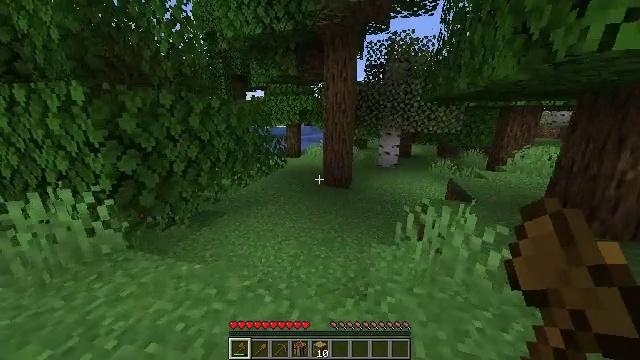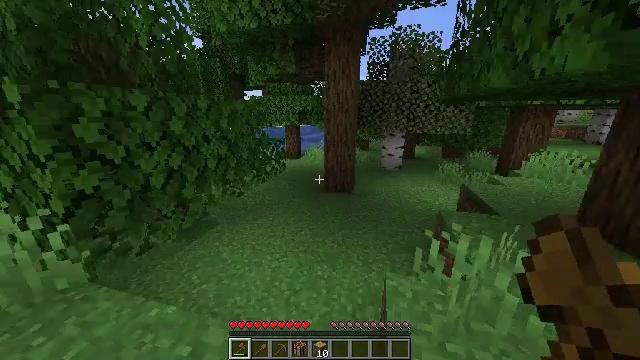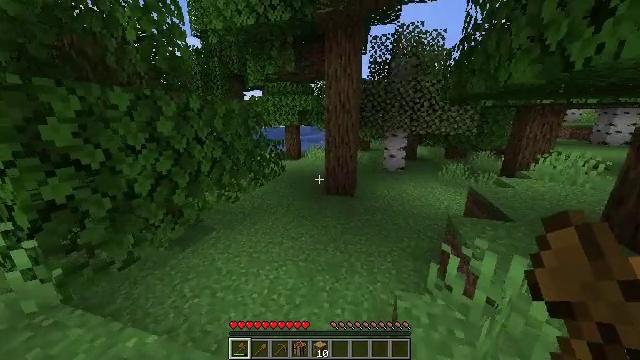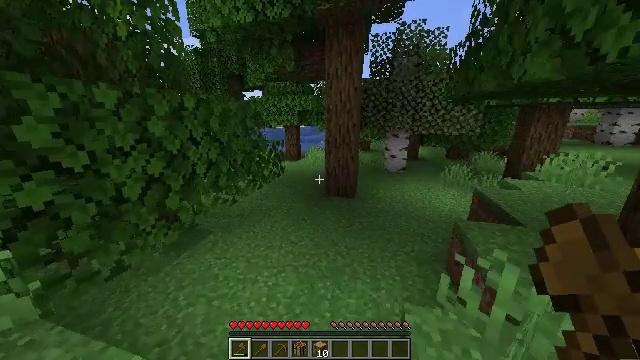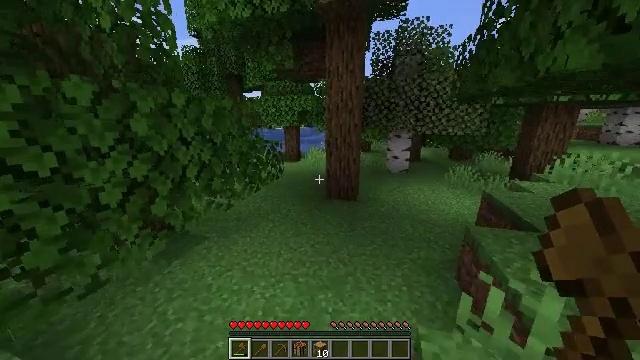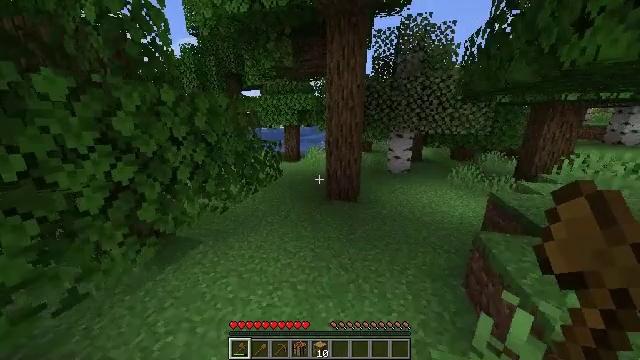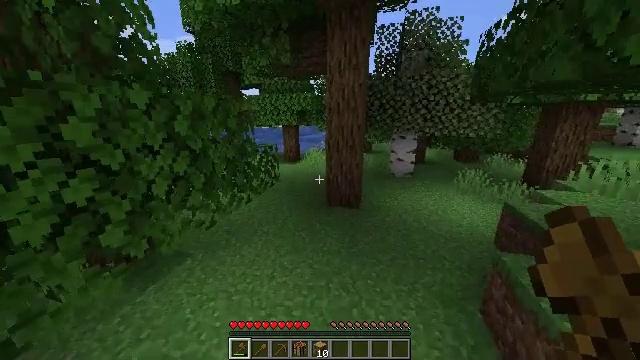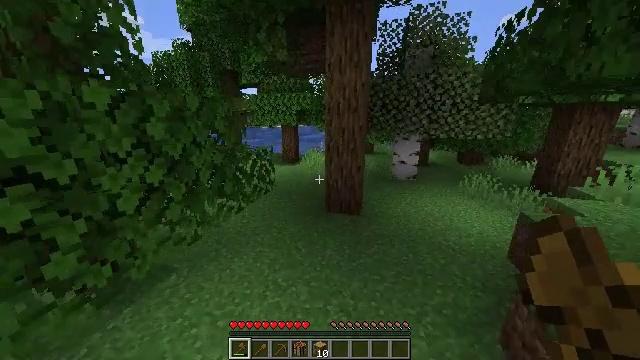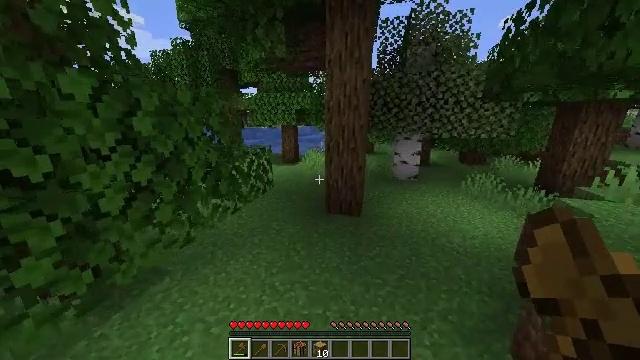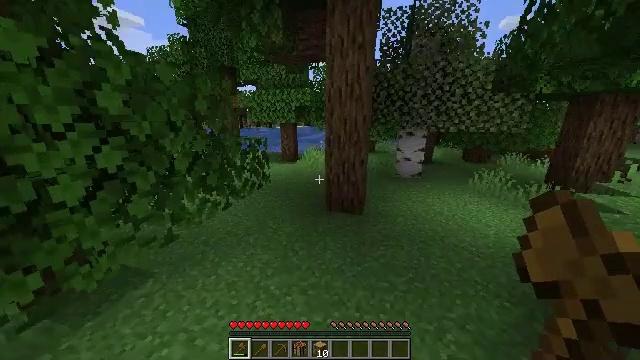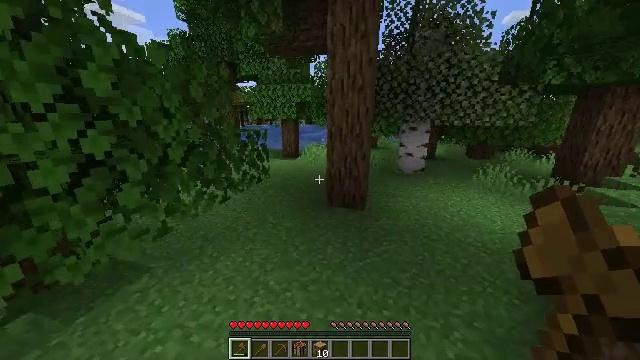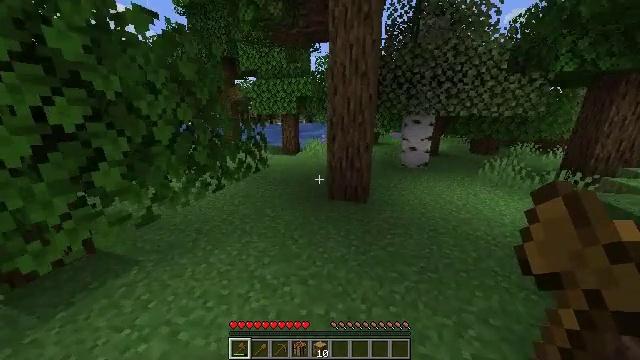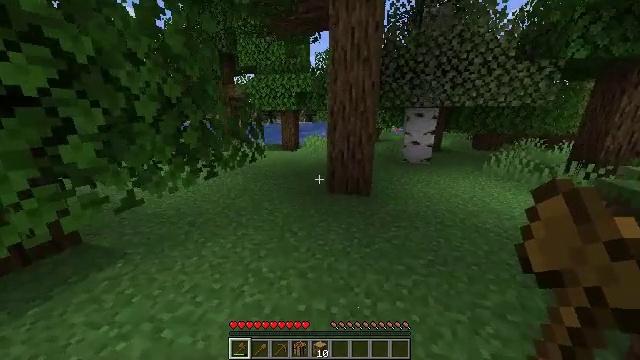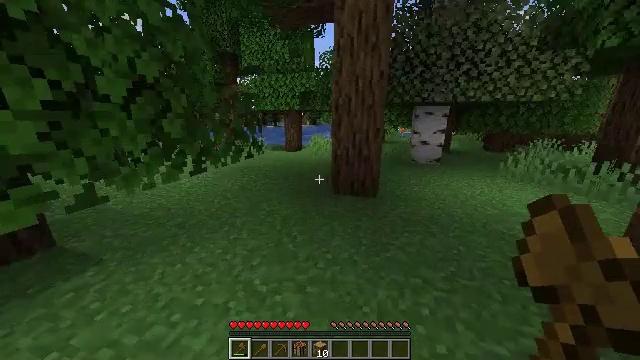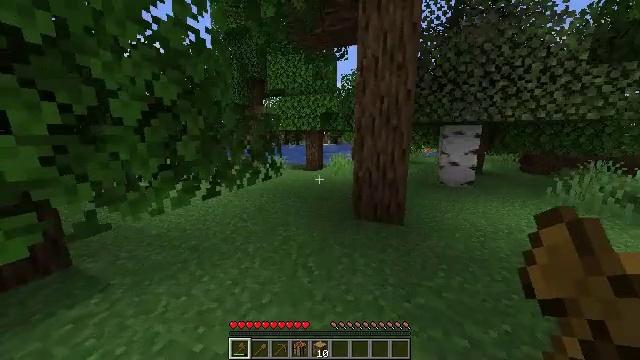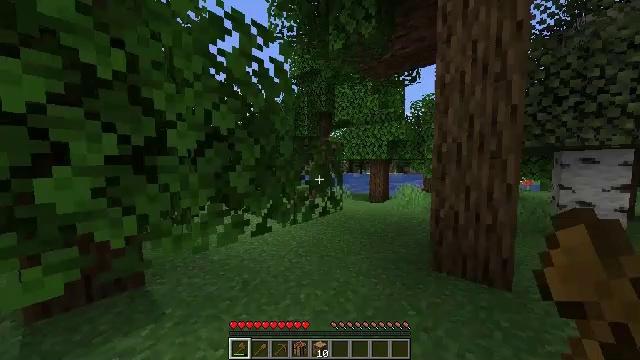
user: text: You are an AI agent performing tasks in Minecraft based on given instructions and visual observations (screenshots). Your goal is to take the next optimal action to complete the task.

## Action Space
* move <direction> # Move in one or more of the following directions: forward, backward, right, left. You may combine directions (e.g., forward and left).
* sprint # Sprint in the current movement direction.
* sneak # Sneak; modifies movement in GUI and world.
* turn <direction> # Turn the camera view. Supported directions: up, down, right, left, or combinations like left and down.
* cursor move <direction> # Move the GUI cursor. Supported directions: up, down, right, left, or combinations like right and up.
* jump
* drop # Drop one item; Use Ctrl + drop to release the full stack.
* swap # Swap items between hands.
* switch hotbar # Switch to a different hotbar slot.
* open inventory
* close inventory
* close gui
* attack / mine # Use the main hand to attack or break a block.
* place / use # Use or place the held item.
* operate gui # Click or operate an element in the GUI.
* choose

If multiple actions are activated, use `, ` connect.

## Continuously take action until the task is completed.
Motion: motion action
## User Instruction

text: Collect lilac by left-clicking.
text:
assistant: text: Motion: move forward
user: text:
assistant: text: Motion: move forward
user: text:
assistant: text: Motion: move forward
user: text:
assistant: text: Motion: move forward
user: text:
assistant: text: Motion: move forward
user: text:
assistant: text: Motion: move forward
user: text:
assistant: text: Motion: move forward
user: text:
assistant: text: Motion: move forward
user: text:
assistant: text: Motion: move forward
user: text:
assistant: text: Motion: move forward
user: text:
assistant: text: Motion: move forward
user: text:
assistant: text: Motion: move forward
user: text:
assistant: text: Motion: move forward, turn left and up
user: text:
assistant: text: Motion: move forward, turn left and up
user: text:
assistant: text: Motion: move forward, turn left and up
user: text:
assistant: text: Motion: move forward
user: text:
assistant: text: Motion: move forward, turn right
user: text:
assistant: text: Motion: move forward
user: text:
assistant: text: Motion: move forward
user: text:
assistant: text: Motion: move forward
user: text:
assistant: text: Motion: move forward and move right
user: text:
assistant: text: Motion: move forward and move right
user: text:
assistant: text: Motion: move forward and move right
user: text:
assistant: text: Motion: move forward and move right
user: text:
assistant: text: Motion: move forward
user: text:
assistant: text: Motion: move forward
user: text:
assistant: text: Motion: move forward
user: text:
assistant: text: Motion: move forward
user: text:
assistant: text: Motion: move forward
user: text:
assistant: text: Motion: move forward